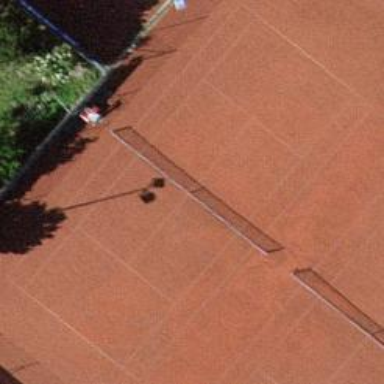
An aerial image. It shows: Tennis court on the leisure land pitch.